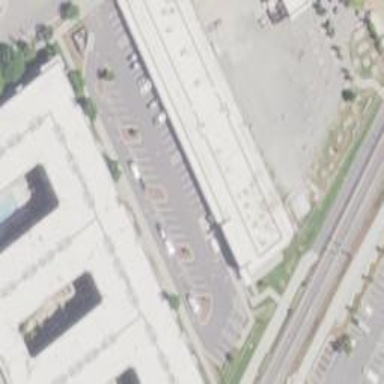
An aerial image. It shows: Parking aisle designated as service road.